Interaction volume radius: 10 \u00c5
Interaction volume height: 10 \u00c5
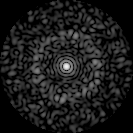
Disorder parameter: 0.824